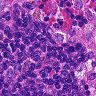
Metastatic tissue present: no